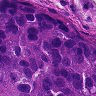
Metastatic tissue present: yes